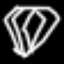
Label: diamond